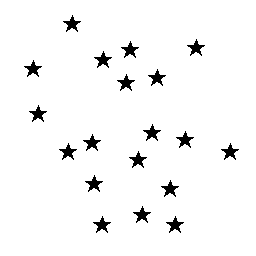
Squares: 0
Triangles: 0
Stars: 19
Total shapes: 19